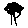
Label: tree